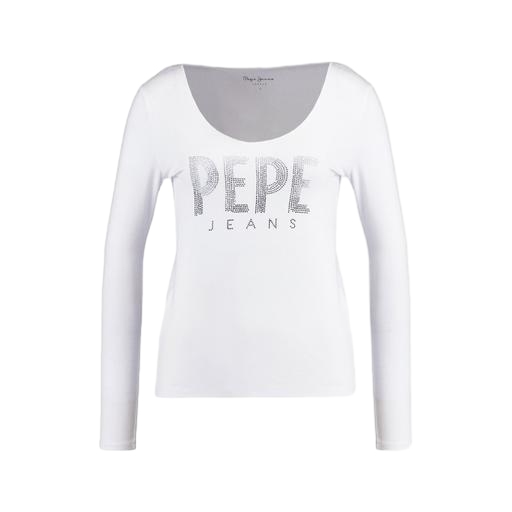
white modern long sleeve crew tee, longsleeve t-shirt, long sleeve tee, white background